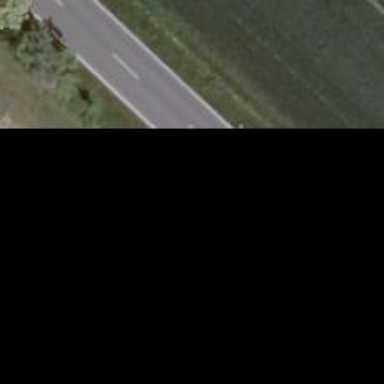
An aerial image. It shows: Secondary road with asphalt surface.